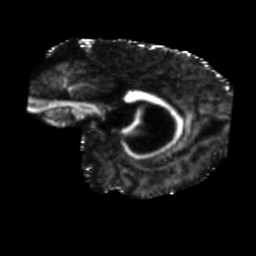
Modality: FA
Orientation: sagittal
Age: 71
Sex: female
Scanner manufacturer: siemens
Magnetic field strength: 3 T
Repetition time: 5.47 s
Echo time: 0.0854 s